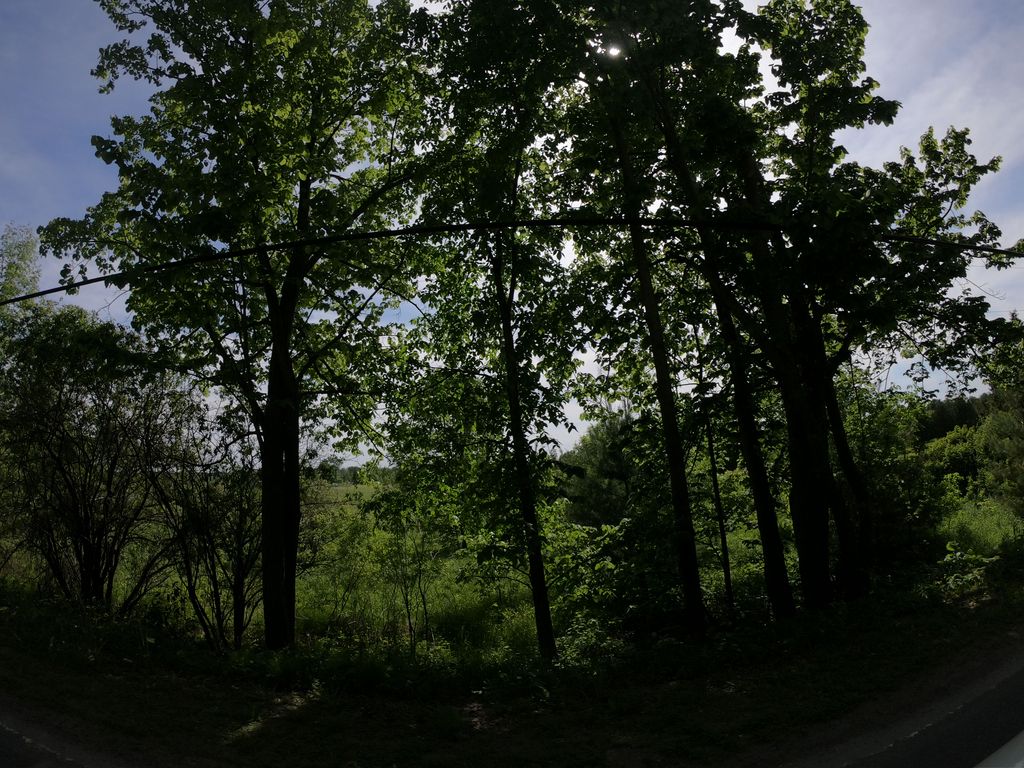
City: ottawa-gatineau